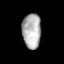
Tissue: prostate
Cell type: Myeloid cells
Senescence score: 0.2776
Nuclear area (px): 642
Mean DAPI intensity: 175.592